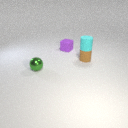
small brown rubber cylinder to the right of small purple rubber cube